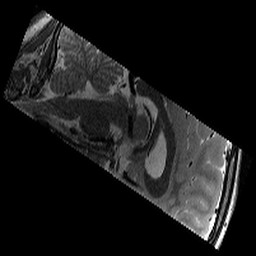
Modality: T2w
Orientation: sagittal
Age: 11
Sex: male
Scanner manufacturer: siemens
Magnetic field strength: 3 T
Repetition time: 9.23 s
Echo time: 0.067 s